Field crop: tomato
Growth stage: 2
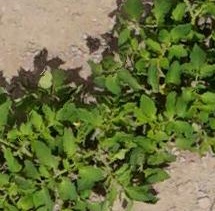
Species: tomato